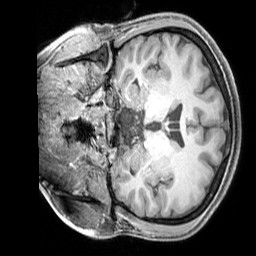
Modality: T1w
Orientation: coronal
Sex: female
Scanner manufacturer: siemens
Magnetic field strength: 3 T
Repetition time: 2.3 s
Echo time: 0.00226 s